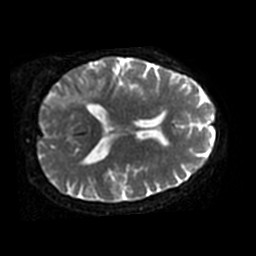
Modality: ADC
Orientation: axial
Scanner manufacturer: ge
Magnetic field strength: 1.5 T
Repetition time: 8 s
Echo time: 0.0974 s